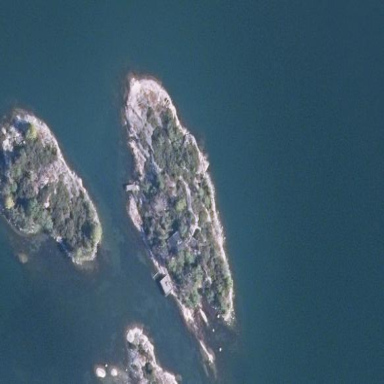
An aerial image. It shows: Island with natural coastline.